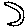
Label: moon